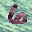
Label: 6